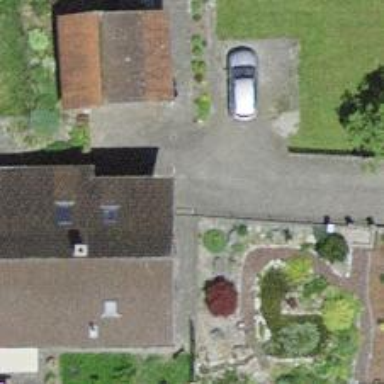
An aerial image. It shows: Driveway made of paving stones.